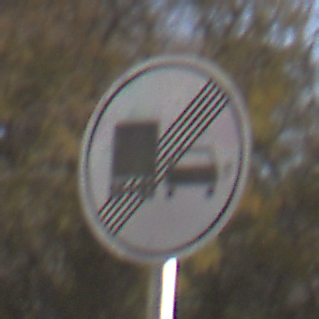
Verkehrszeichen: EndeUeberholverbotKraftfahrzeuge
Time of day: SunriseSunset
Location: Outdoor (Nature)
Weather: Clear
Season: NotSpecified
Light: Natural